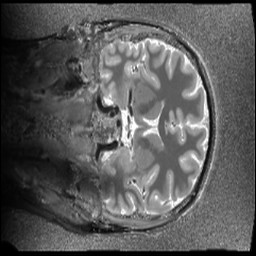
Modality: T1map
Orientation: coronal
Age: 27
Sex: female
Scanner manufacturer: siemens
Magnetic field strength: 6.98 T
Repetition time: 6 s
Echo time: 0.00283 s